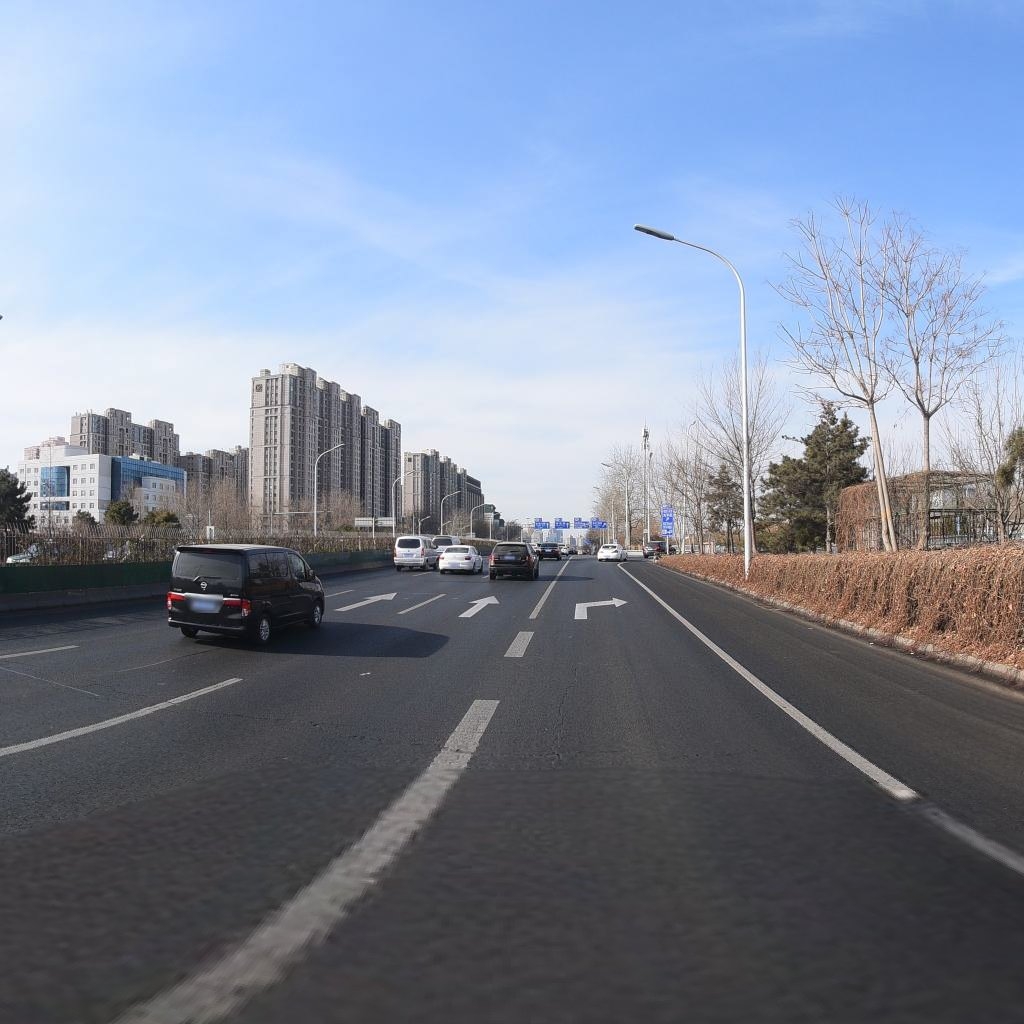
Region: Dongcheng
Road damage annotations: transverse patch, longitudinal patch, transverse crack, longitudinal crack